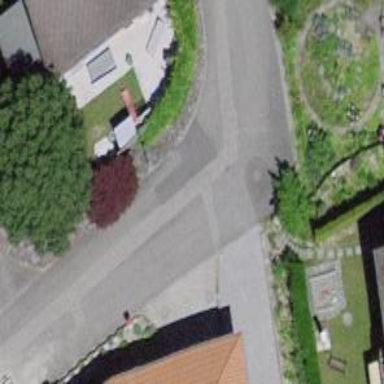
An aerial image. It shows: Unclassified road with asphalt surface.